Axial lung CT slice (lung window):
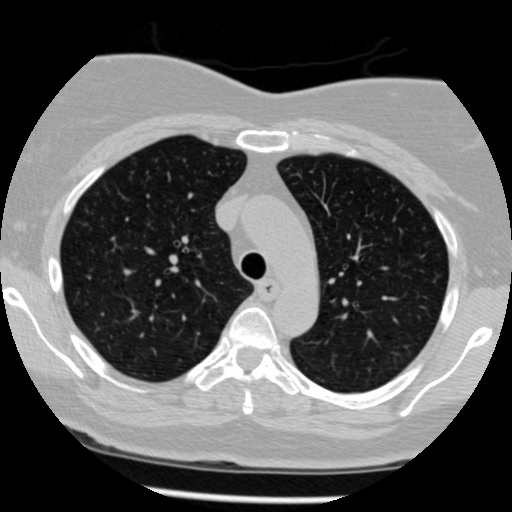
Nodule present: no